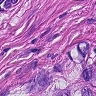
Metastatic tissue present: yes